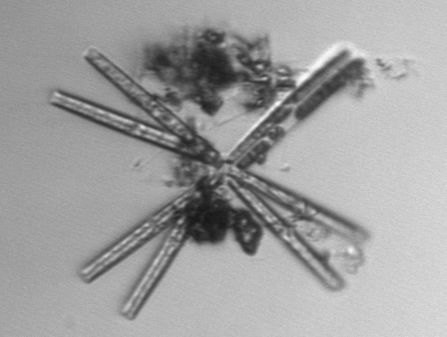
Label: Thalassionema